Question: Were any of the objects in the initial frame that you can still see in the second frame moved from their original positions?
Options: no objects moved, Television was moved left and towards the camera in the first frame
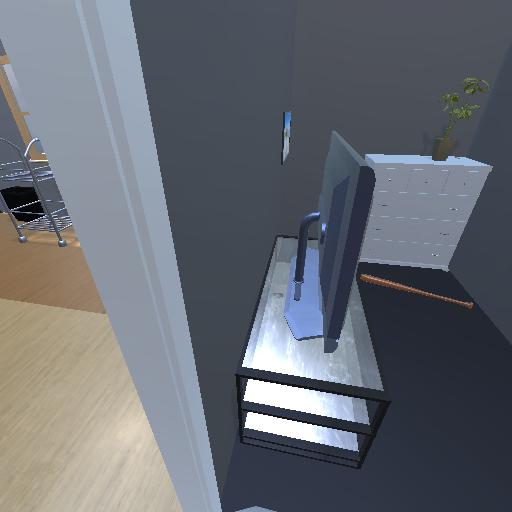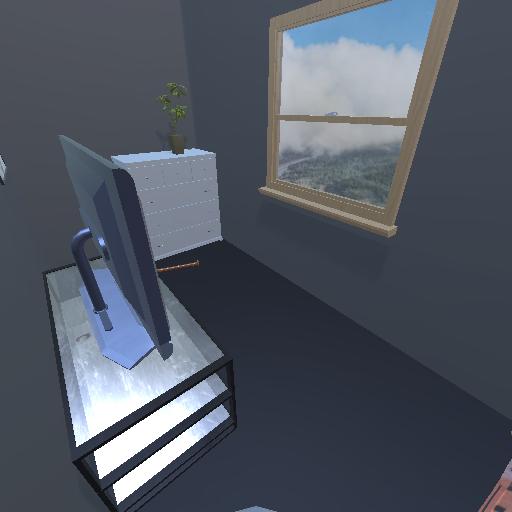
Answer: no objects moved